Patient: sex M, age 47
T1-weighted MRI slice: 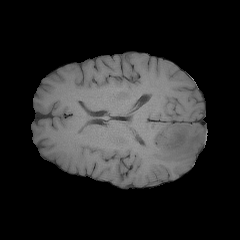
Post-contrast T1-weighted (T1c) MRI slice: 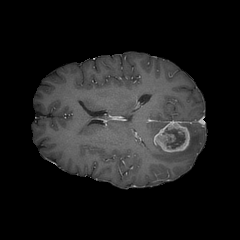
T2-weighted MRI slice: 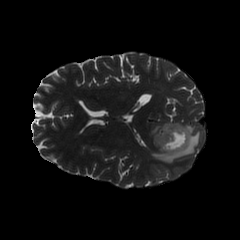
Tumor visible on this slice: yes
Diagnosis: Glioblastoma, IDH-wildtype
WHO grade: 4